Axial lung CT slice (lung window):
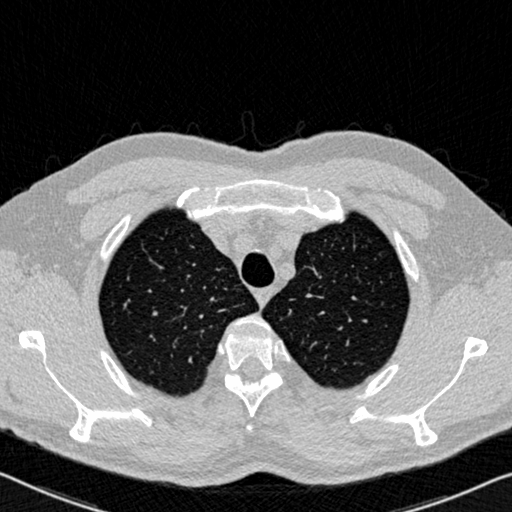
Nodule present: no